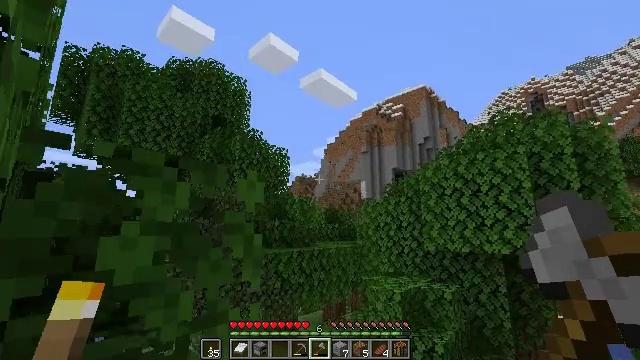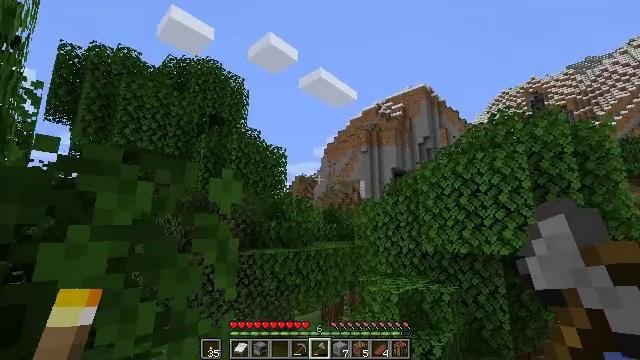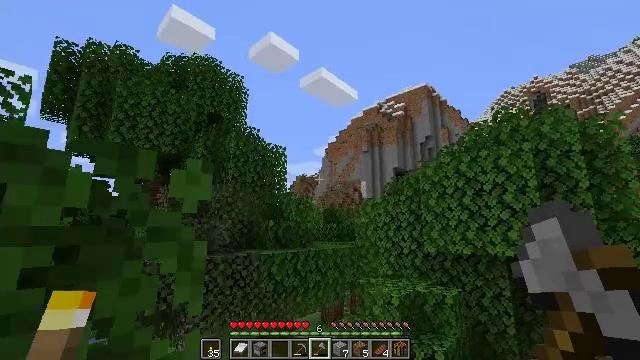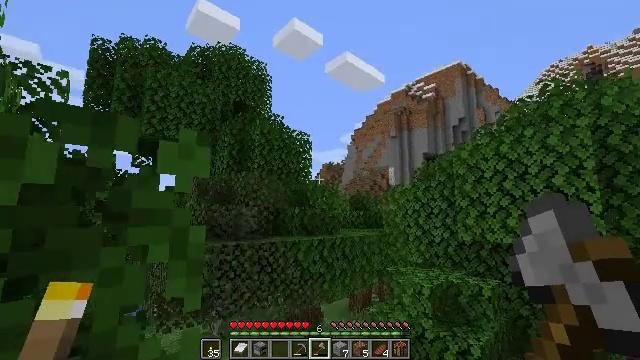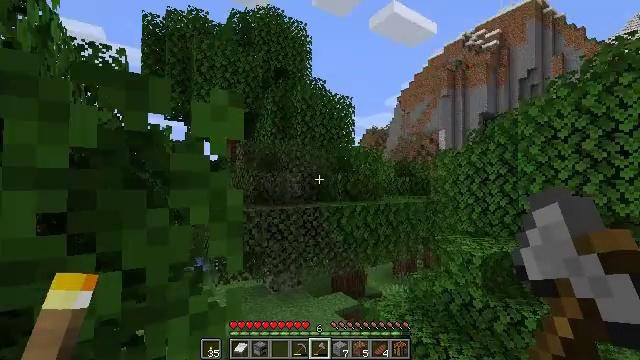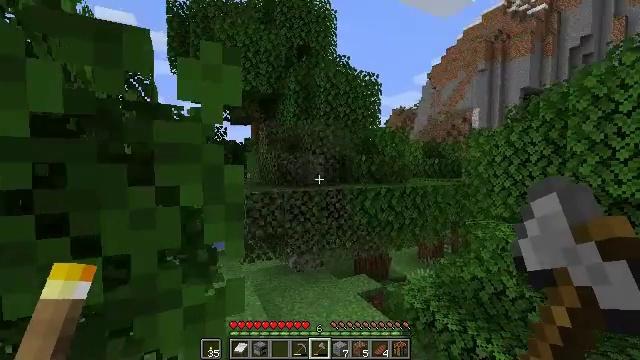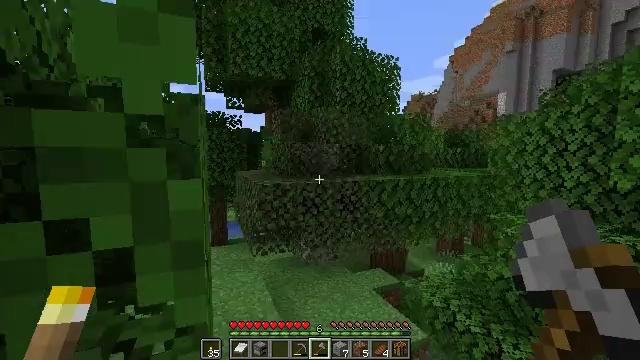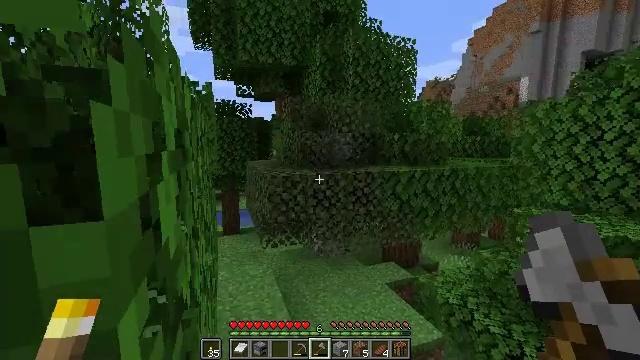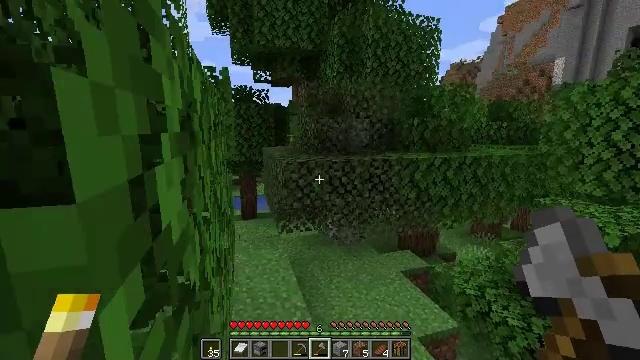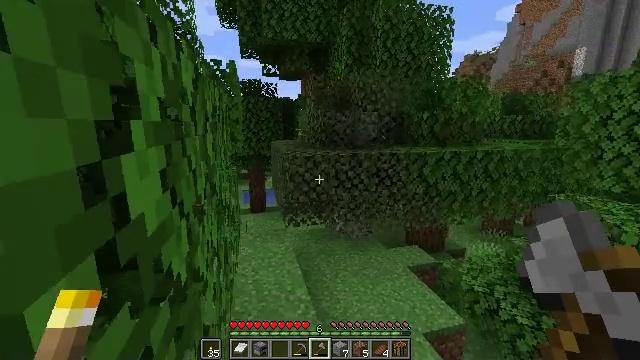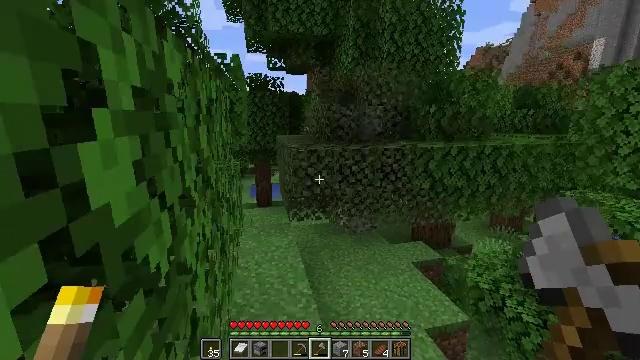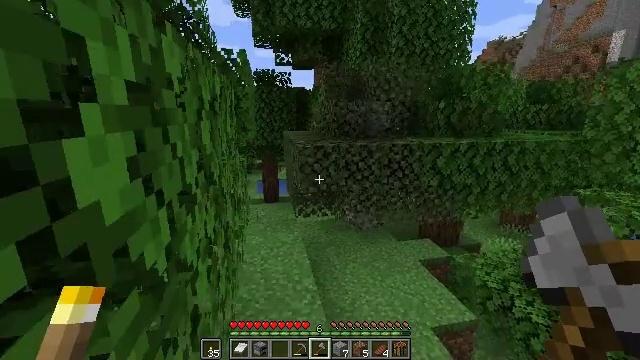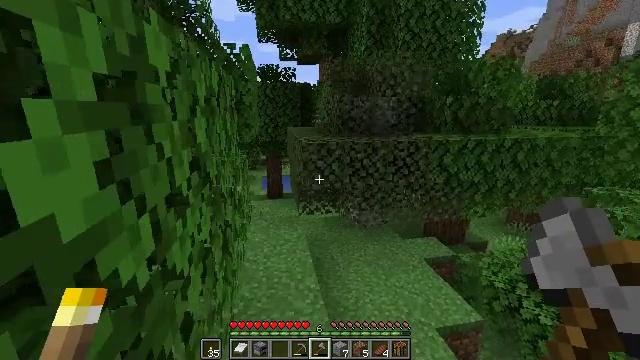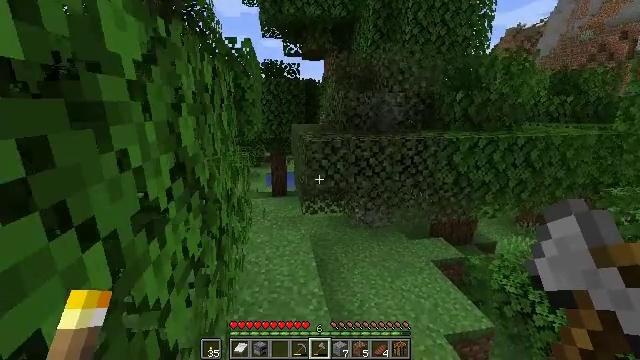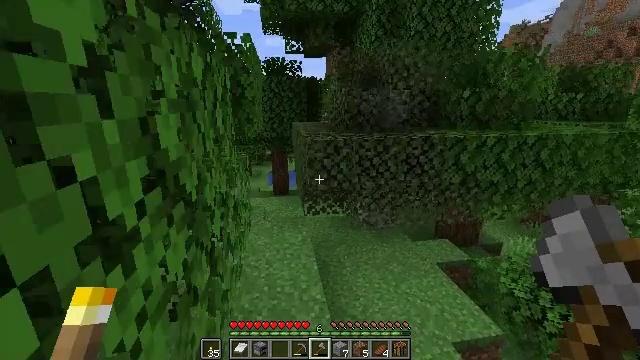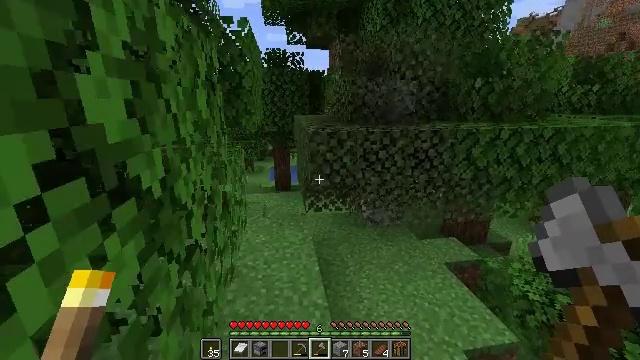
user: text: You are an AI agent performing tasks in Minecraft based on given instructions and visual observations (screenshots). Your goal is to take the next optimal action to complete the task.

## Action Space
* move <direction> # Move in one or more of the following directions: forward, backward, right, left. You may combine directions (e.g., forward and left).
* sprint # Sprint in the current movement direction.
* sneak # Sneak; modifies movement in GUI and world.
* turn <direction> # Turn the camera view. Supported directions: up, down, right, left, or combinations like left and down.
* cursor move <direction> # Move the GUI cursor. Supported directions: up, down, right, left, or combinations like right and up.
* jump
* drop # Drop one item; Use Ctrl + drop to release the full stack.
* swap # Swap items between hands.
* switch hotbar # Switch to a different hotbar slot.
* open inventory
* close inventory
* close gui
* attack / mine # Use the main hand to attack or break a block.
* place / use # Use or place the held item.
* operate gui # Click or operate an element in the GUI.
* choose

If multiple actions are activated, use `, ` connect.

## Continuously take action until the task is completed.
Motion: motion action
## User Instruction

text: Collect the bee nest for honey.
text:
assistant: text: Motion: move forward
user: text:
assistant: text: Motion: move forward
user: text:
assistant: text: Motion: move forward, turn left and down
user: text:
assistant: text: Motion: move forward, turn left and down
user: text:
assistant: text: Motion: move forward, turn left and down
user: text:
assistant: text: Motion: move forward, turn left and down
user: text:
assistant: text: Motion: move forward, turn left and down
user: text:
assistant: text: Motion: move forward, turn left and down
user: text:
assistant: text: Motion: move forward, turn left and down
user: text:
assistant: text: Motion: move forward, turn left and down
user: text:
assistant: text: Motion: move forward, turn left
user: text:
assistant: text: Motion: move forward, turn left
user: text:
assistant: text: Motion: move forward, turn left
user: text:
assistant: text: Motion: move forward
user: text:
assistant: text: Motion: move forward, turn down
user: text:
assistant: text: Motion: move forward, turn left
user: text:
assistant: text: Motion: move forward, turn left
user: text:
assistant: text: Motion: move forward, turn left
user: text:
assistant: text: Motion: move forward, turn left
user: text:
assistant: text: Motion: move forward
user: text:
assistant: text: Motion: move forward, turn left
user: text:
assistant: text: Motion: move forward, turn left
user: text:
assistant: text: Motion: move forward, turn left and down
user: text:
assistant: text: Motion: move forward, turn left
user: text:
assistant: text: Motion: move forward, turn left
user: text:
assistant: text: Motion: move forward, turn left
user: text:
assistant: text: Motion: move forward, turn left
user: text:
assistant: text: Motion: move forward, turn left
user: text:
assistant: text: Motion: move forward
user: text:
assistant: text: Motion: move forward